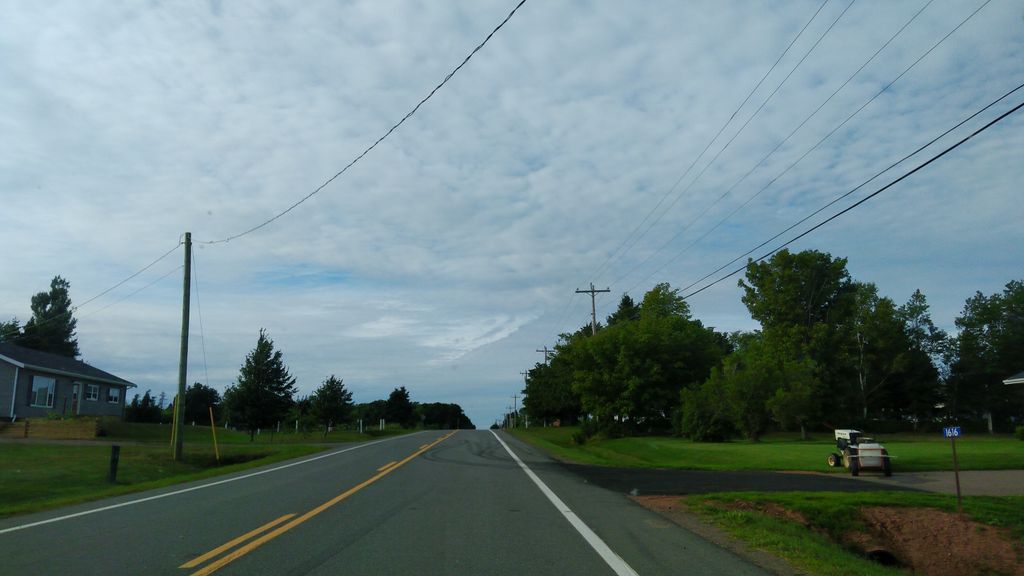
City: charlottetown